Interaction volume radius: 10 \u00c5
Interaction volume height: 30 \u00c5
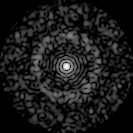
Disorder parameter: 0.8577